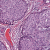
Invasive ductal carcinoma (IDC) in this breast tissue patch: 0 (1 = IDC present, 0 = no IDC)